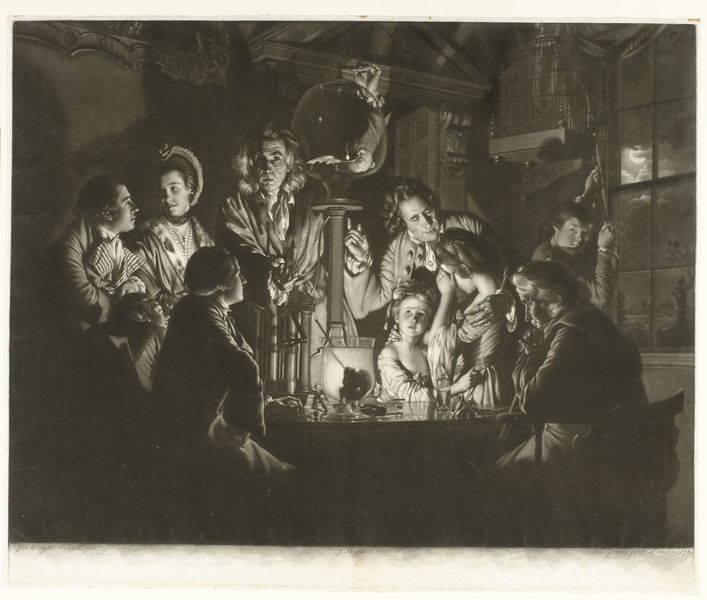
Titel: Experiment met luchtledige bol
Künstler: Valentine Green
Standort: Amsterdam
Institution: Rijksmuseum
Schlagwörter: femmes, homme, femme, fenetre, clair obscur, cheveux, peinture, lune, nuit, enfants, enfant, dessin, oiseau, soir, table, soirée, reunion, noir et blanc, hommes, découverte, perruque, rideaux, esprit, peruque, diderot, science, cage, drague, pénombre, expérience, foetus, avortement